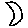
Label: moon